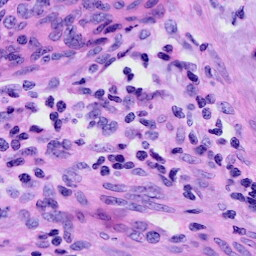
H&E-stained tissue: Cervix